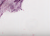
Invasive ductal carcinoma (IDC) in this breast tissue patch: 0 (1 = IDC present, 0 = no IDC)